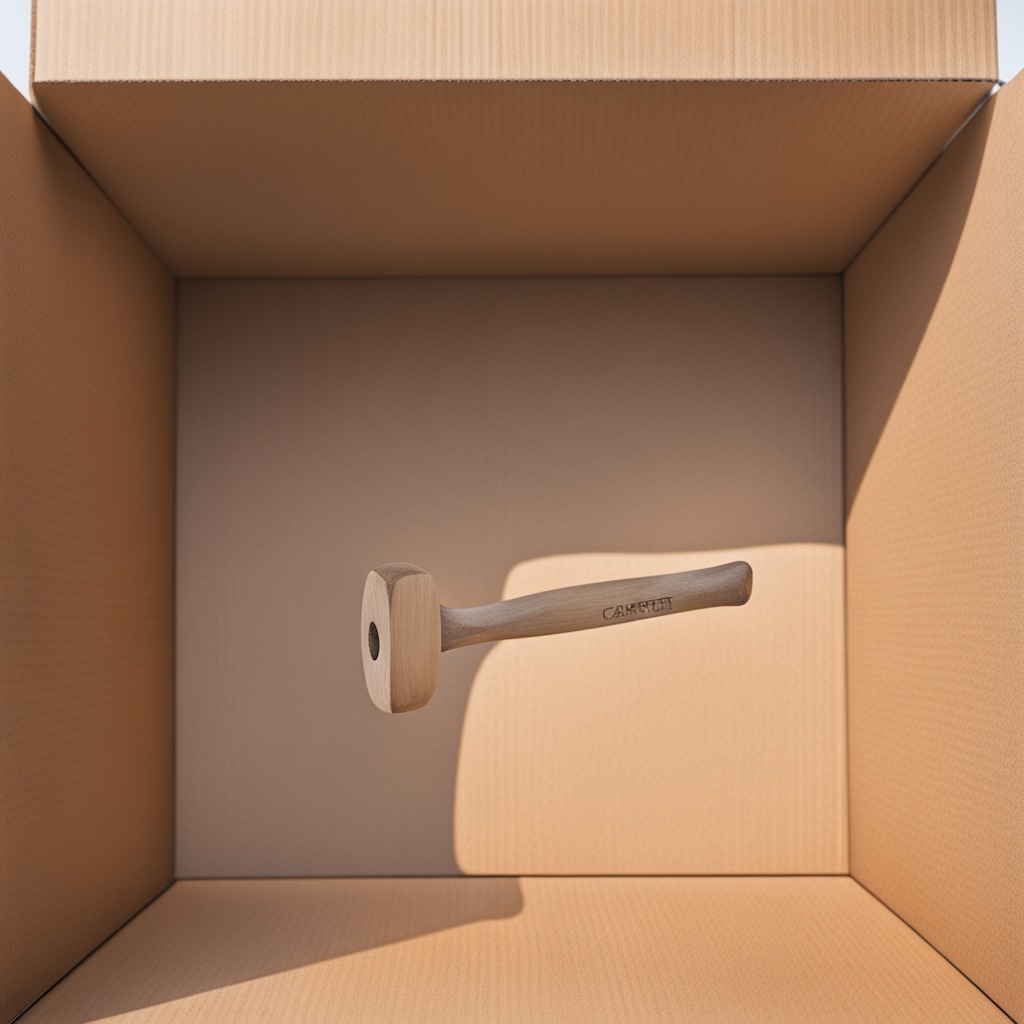
A hammer is lying on the cardboard box surface.